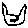
Label: cat